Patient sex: F
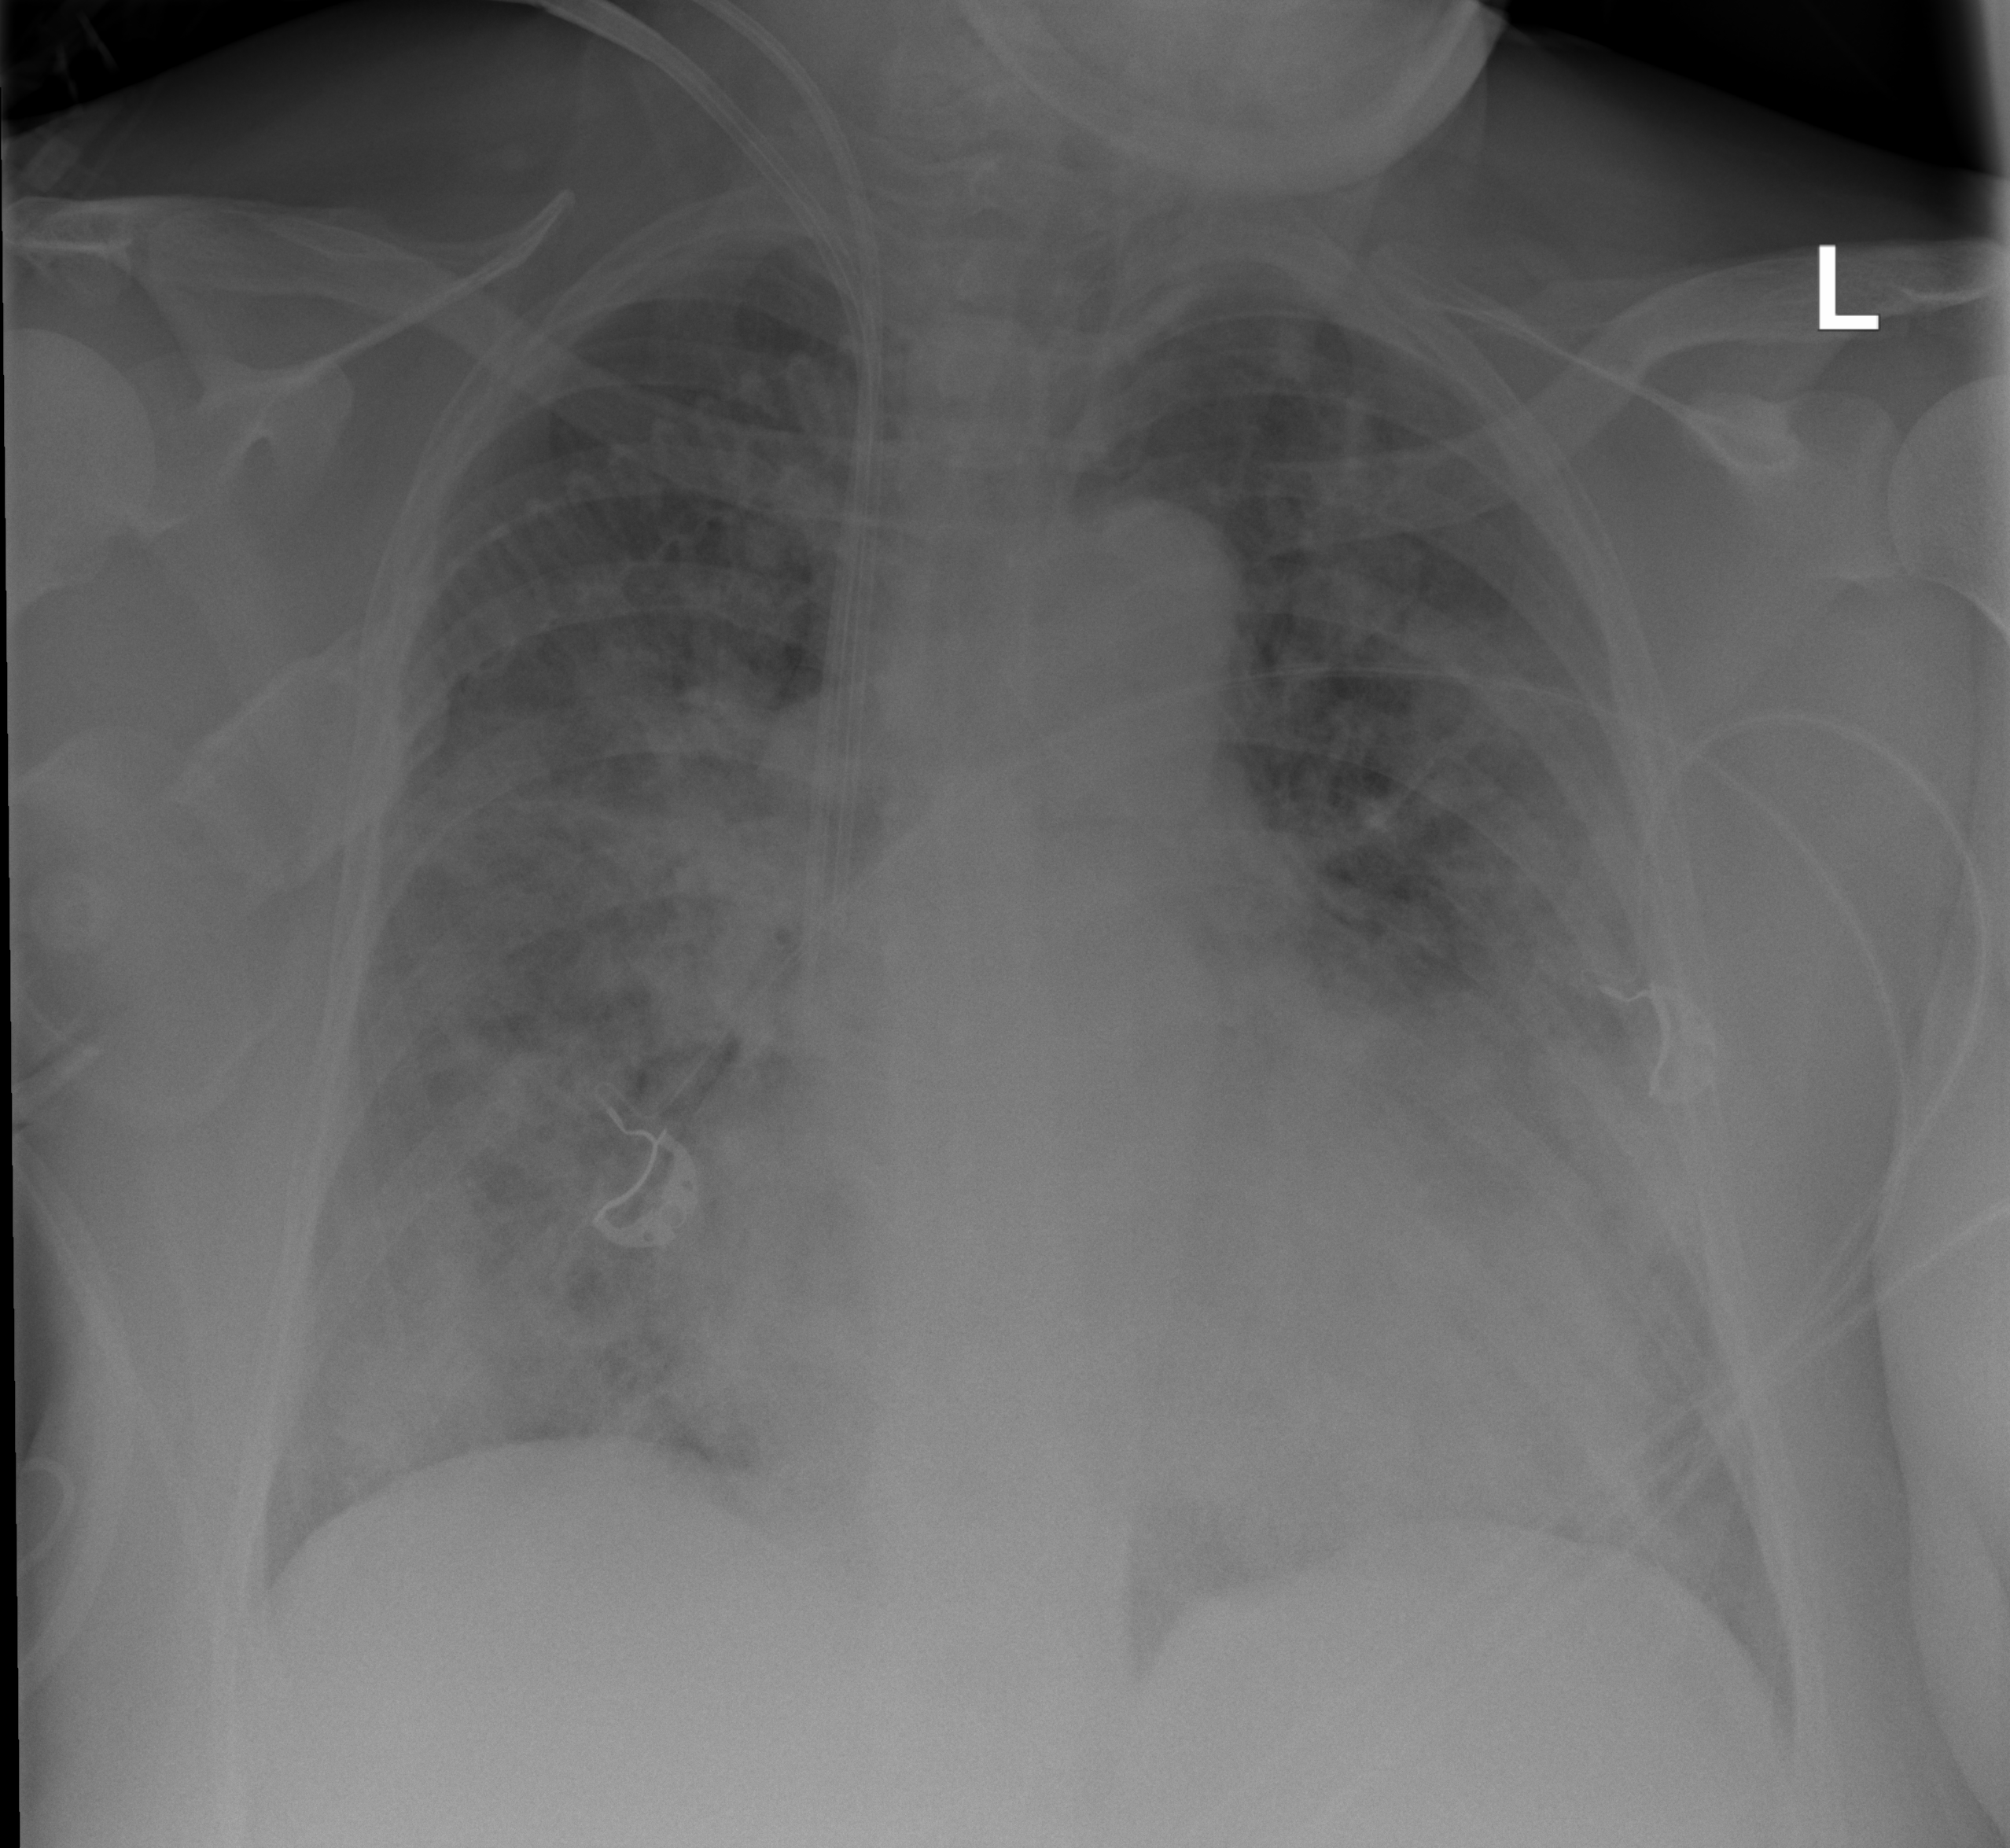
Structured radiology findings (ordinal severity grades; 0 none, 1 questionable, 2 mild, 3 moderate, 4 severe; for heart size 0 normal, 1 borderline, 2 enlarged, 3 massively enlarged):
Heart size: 2
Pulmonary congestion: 0
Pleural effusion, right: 0
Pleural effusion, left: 0
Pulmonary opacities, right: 3
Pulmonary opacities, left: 3
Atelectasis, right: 3
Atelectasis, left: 3